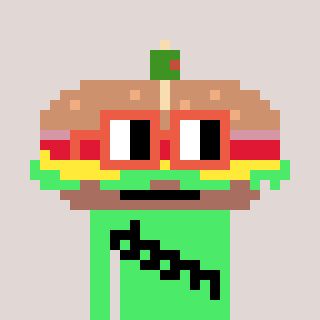
a pixel art character with square orange glasses, a sandwich-shaped head and a teal-colored body on a warm background